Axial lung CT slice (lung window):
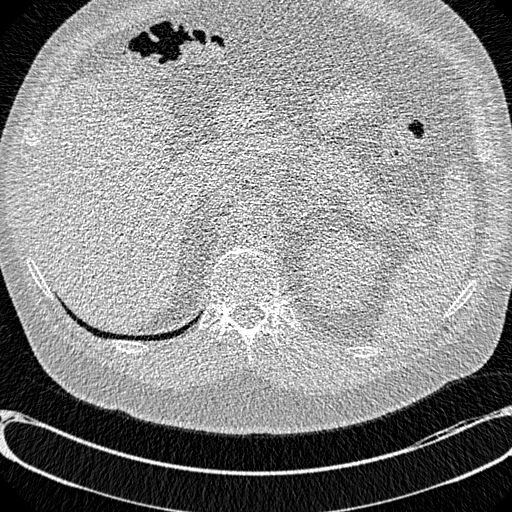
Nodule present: no